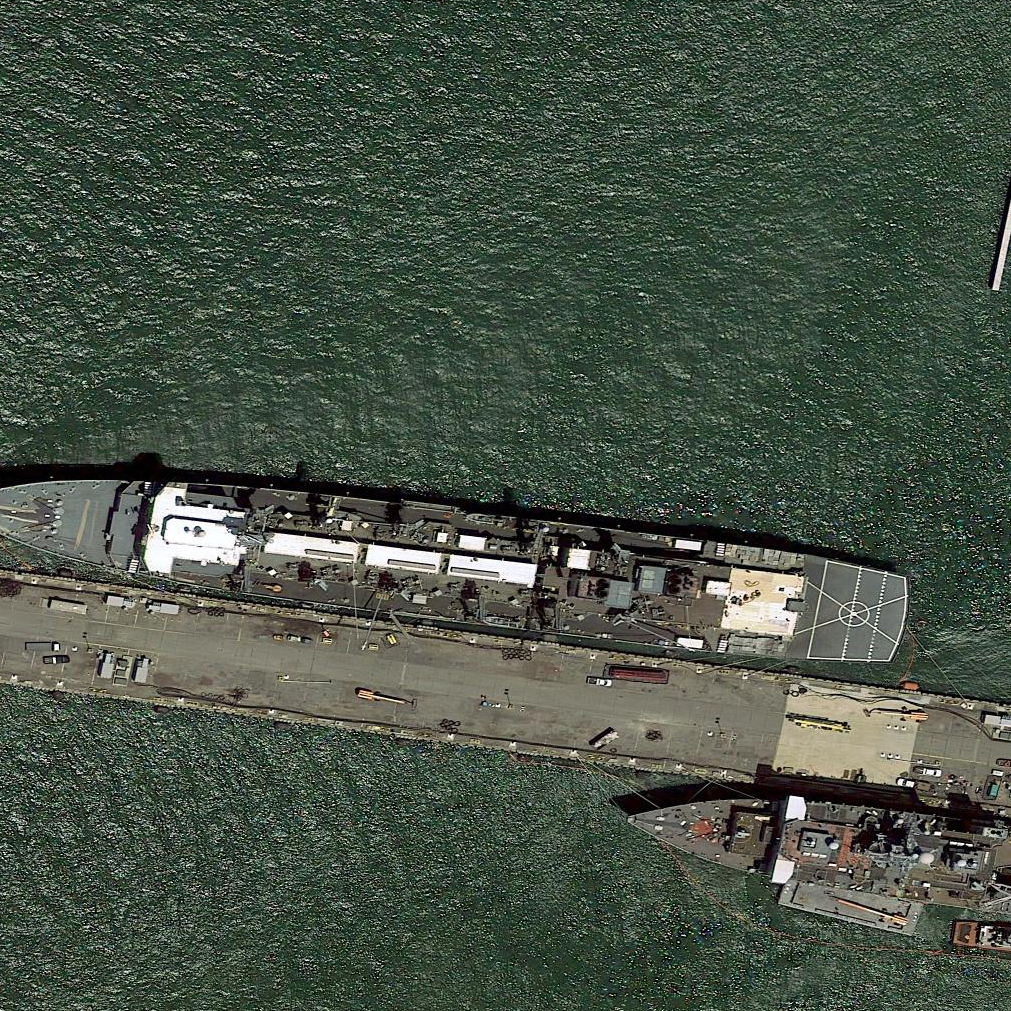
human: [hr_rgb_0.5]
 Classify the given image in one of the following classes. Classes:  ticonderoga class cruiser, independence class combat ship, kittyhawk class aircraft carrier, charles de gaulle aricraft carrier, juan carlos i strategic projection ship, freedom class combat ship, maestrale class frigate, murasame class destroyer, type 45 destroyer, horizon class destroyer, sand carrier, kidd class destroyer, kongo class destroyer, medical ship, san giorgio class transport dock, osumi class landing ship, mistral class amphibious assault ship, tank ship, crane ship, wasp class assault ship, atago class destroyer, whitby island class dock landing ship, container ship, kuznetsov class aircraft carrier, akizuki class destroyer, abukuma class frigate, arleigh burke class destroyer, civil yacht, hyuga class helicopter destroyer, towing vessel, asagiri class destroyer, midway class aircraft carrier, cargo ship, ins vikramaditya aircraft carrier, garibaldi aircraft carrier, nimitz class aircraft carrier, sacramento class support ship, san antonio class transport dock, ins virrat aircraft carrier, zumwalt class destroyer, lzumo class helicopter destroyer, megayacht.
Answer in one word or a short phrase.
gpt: Sacramento class support ship